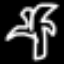
Label: palm tree